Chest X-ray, PA view. Patient: 45 years old, sex F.
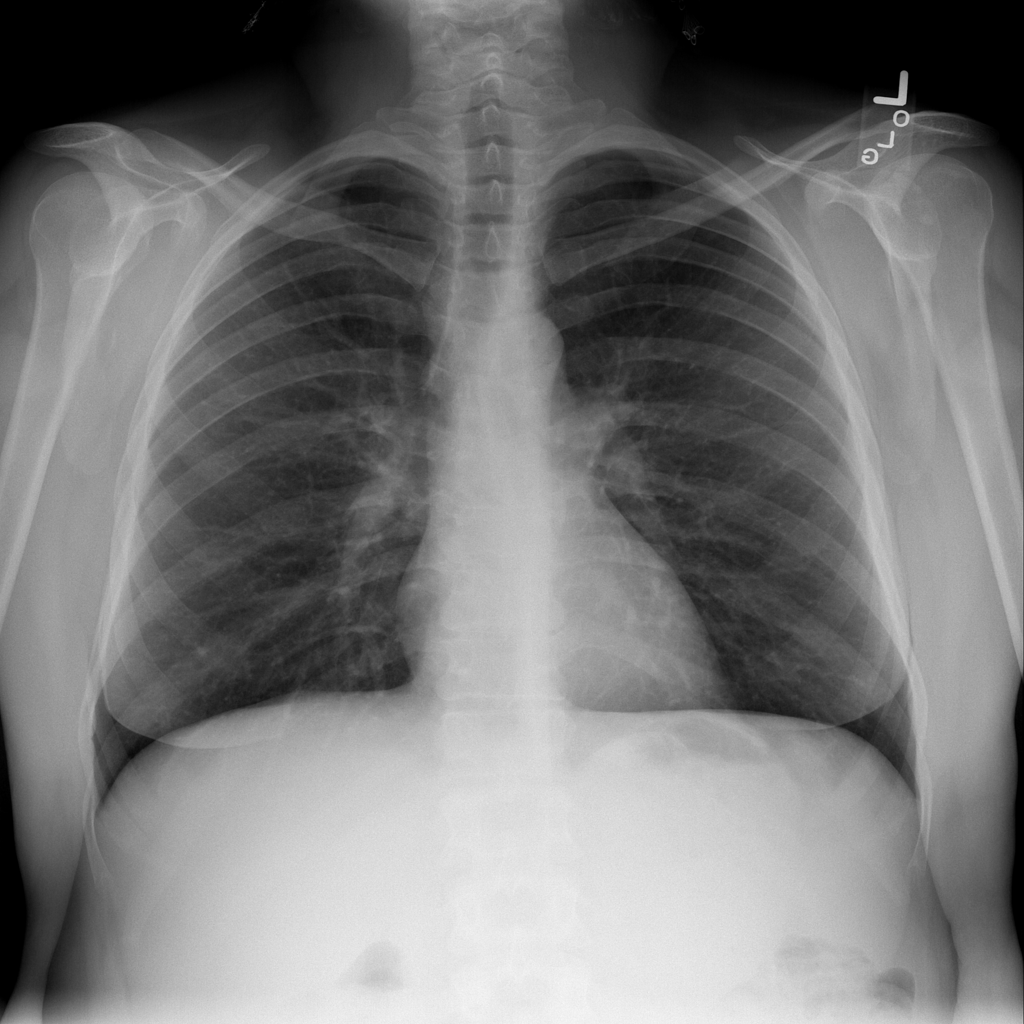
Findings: No Finding